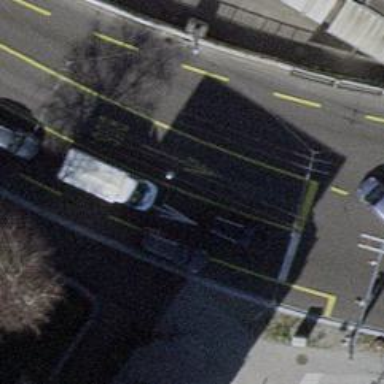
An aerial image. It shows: Tertiary road with asphalt surface. There is cycle lane along the road with trolley wires overhead.